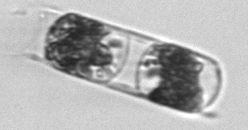
Label: Hemiaulus